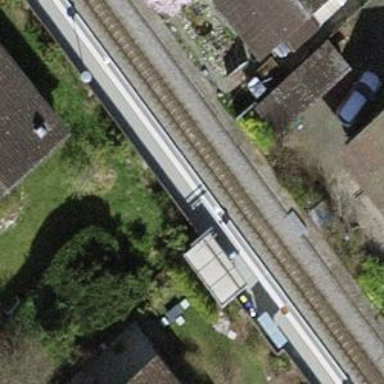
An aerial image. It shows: Light rail stop position with railway stop for public transport.